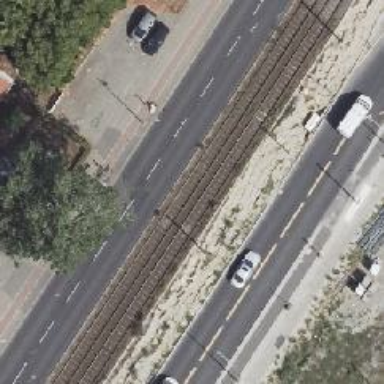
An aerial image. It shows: Tram stop.